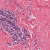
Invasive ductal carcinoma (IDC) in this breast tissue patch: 0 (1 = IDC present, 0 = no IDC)